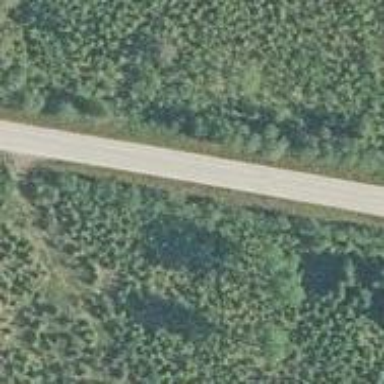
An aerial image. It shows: Asphalt road classified as tertiary.